Question: I have implemented the 'iCloud' support on my Mac document-based app.
'NSDocument' subclass can handle open e save file on local storage and 'iCloud'.
But, I can upload my files on 'iCloud' only dragging it on the Open-New File Panel.
When the app prompt the user the location to save the file, 'iCloud' is not on the list.
Isn't it supported by default like in TextEdit? I have to implement with my own code?
Image here:

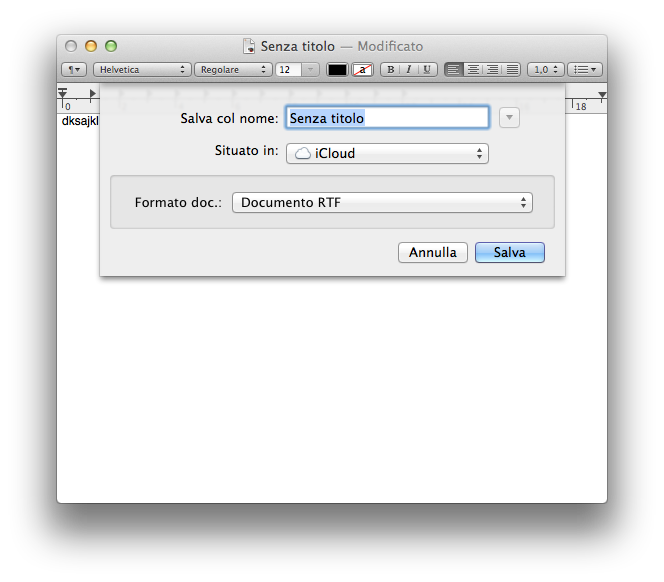
Answer: I managed to fix this problem by
1. recreating certificates and provisioning profiles
2. removing the LSItemContentTypes key for my CFBundleDocumentTypes entry in the Info.plist. I also removed the UTExportedTypeDeclarations entry (which may or may not have contained errors).